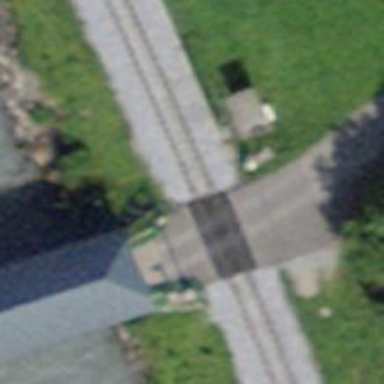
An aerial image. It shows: Level crossing along the railway.